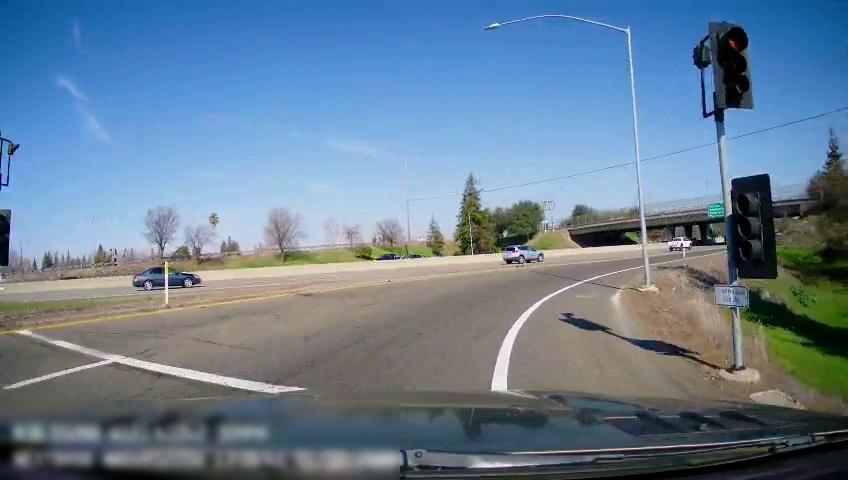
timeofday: Day
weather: Sunny
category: Drivable Space
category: Vehicles | Truck
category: Vehicles | SUV
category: Vehicles | Car
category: Lanes | Current Lane
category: Lanes | Current Lane
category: Lanes | Current Lane
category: Lanes | Alternate Lane
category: Traffic | Lights
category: Traffic | Lights
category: Traffic | Signs